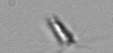
Label: Calciopappus